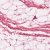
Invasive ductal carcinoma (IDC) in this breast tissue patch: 0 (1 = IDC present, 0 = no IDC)